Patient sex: F
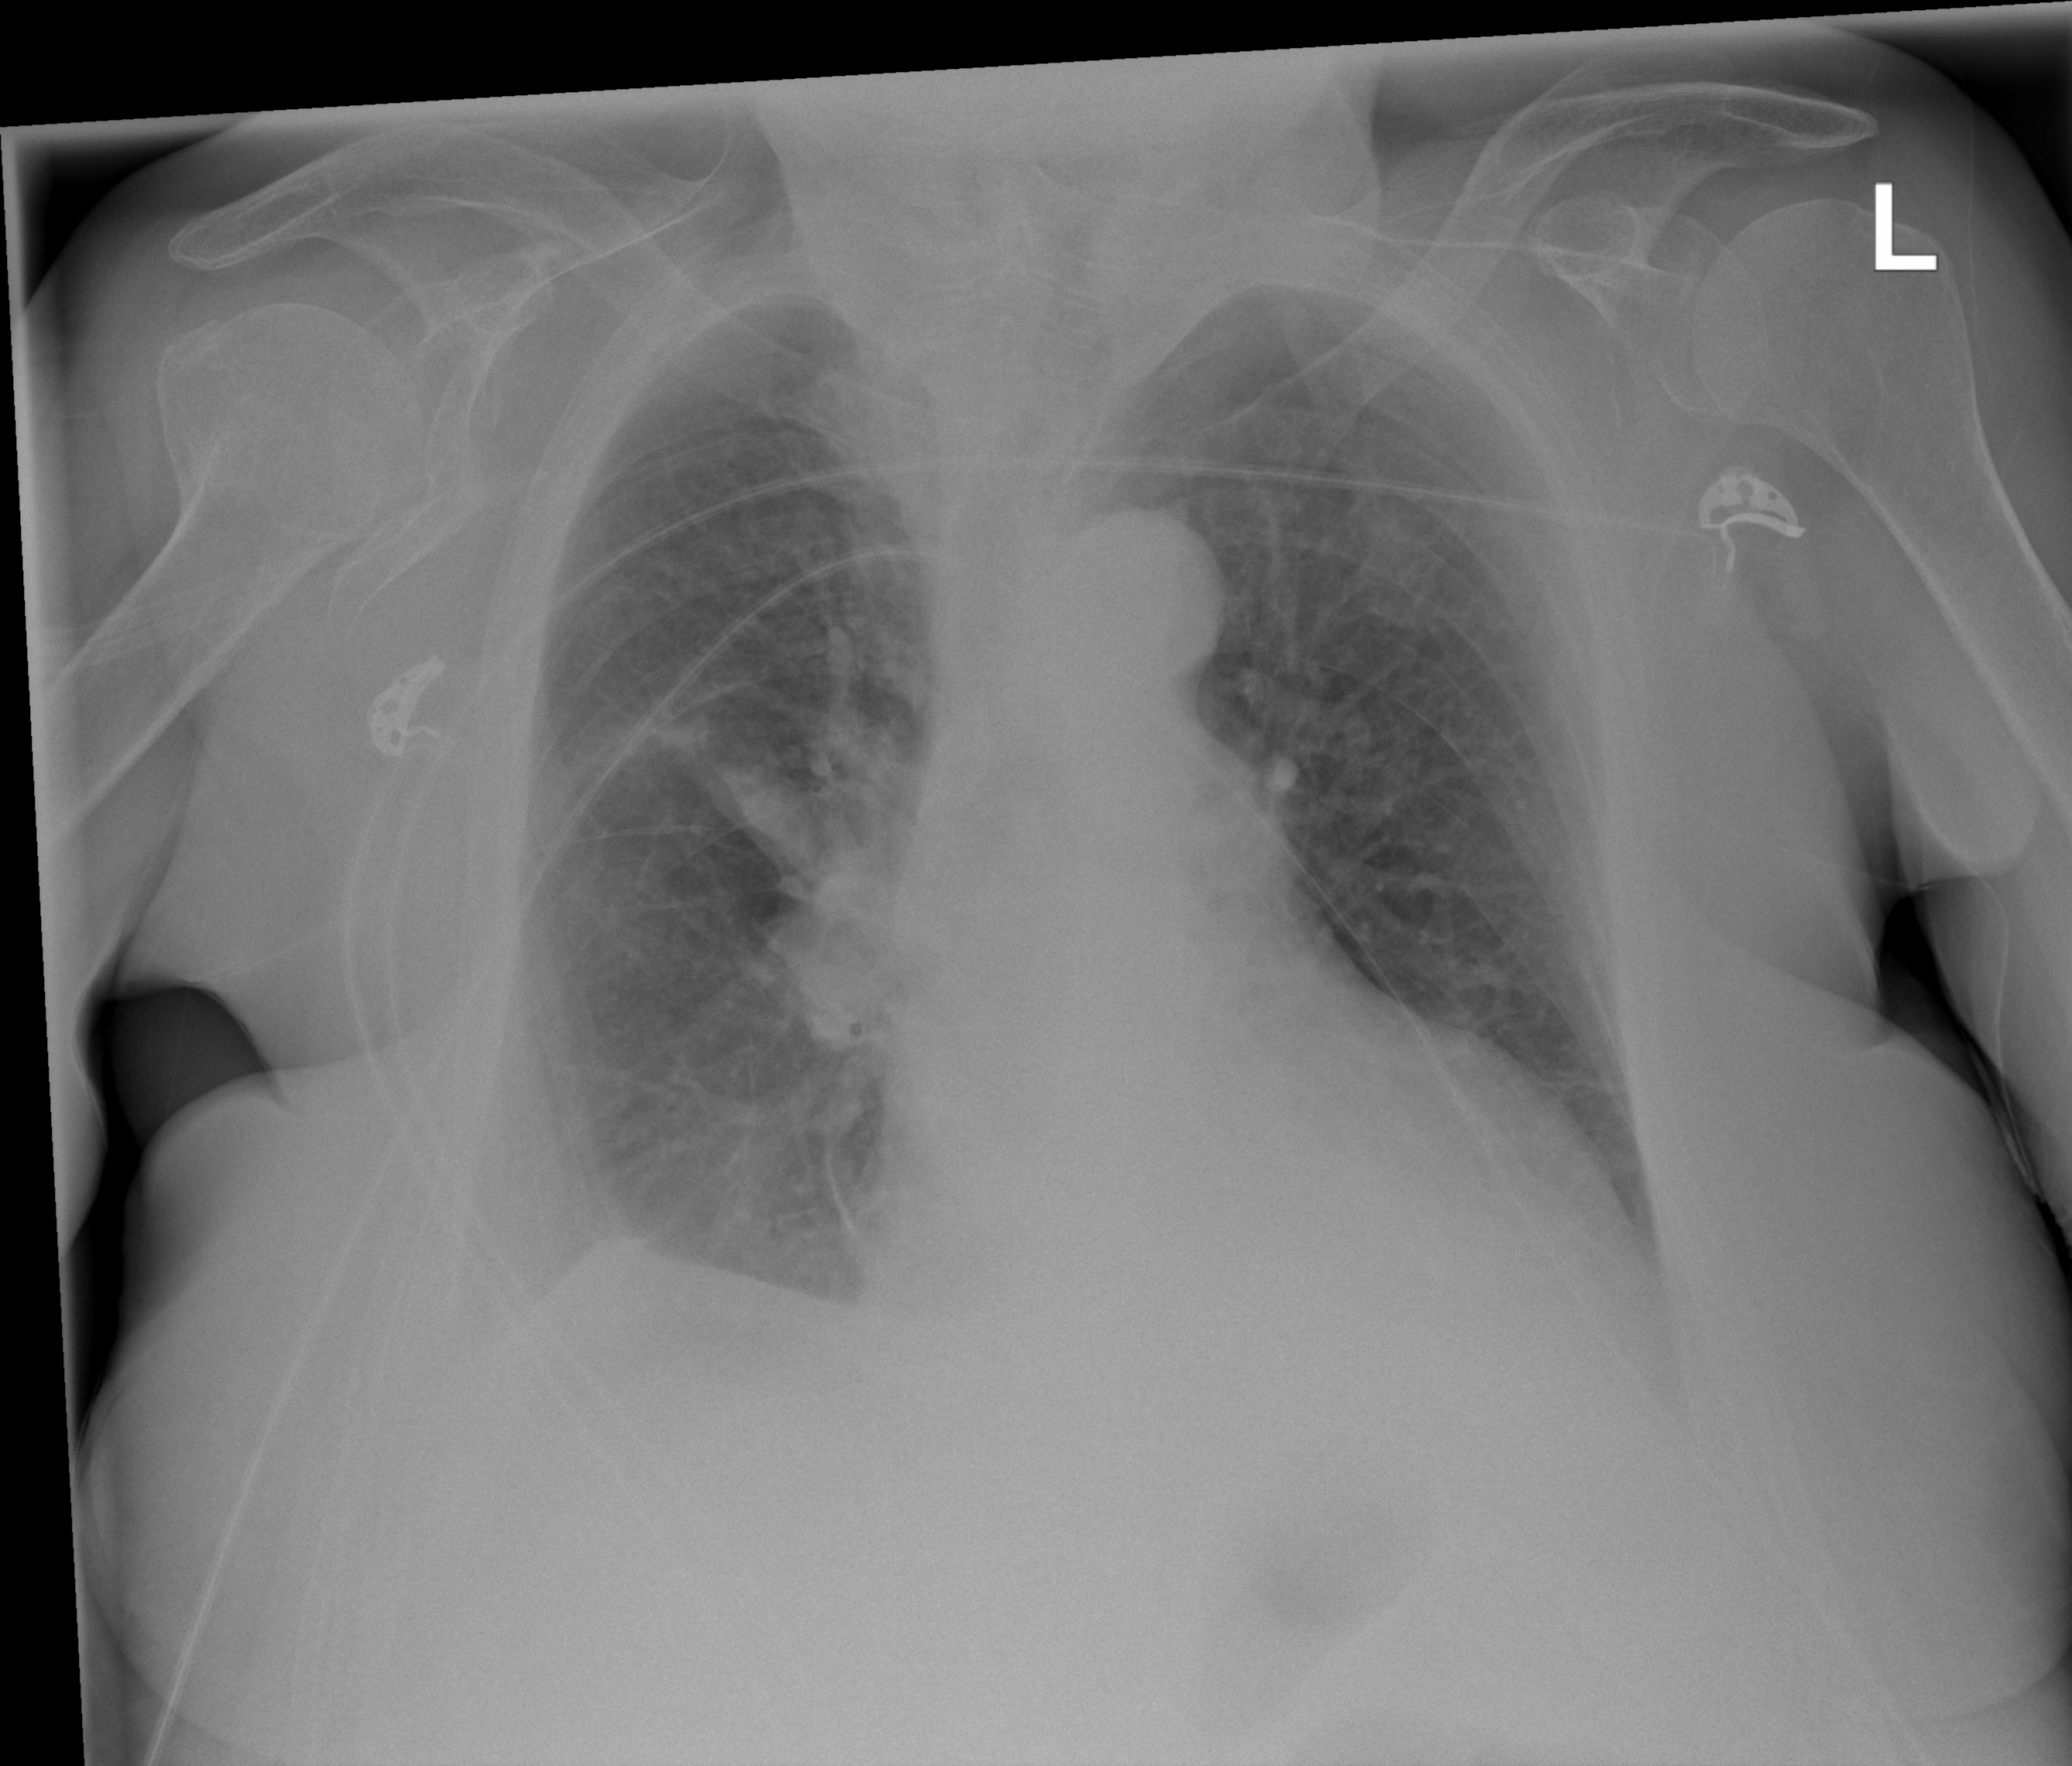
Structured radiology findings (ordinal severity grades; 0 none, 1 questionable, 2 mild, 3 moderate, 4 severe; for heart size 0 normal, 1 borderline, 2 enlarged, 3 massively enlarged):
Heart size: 2
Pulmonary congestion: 3
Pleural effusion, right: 2
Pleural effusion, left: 2
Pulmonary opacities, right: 2
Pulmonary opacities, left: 2
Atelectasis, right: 2
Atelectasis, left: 2